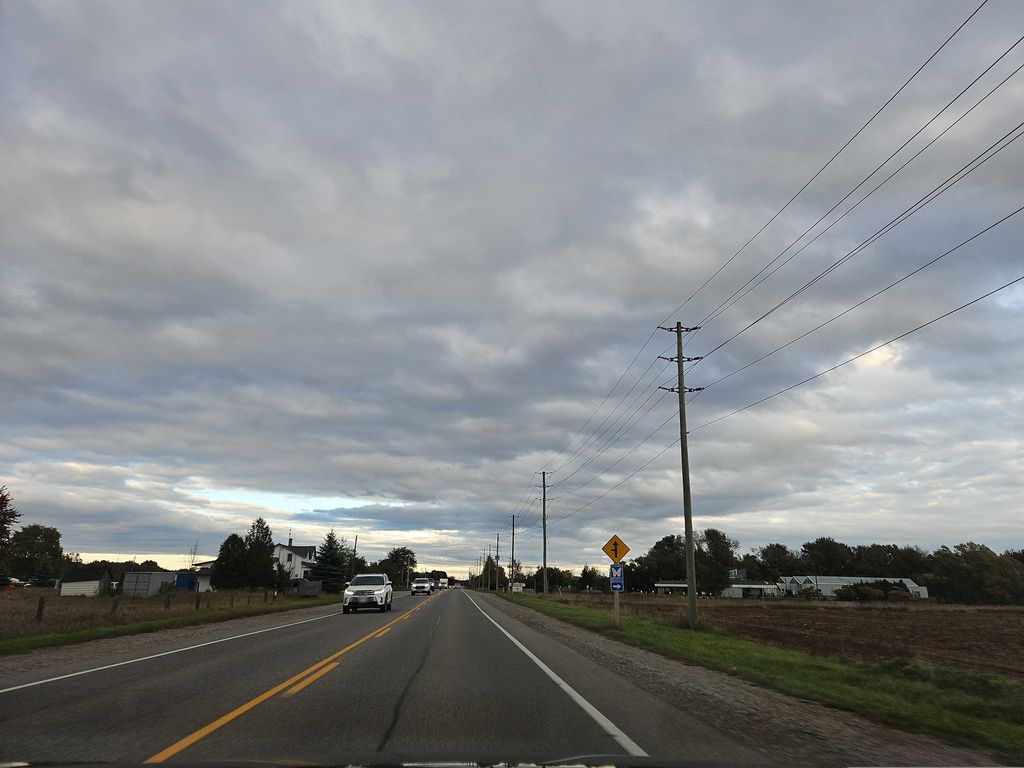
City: kitchener-waterloo